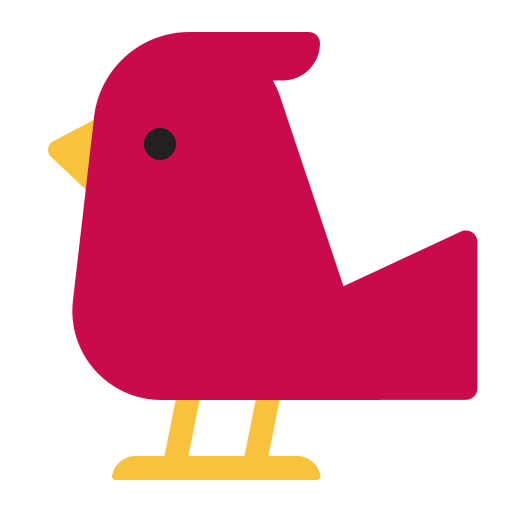
bird flat